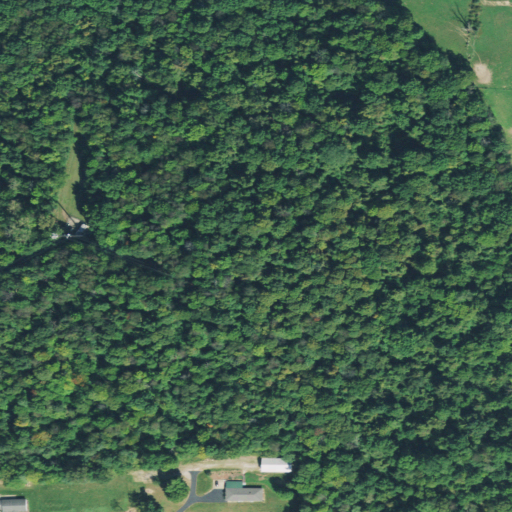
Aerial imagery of mountain in Ohio named Munson Knob containing deciduous forest, pasture, mixed forest, low intensity development, and open development